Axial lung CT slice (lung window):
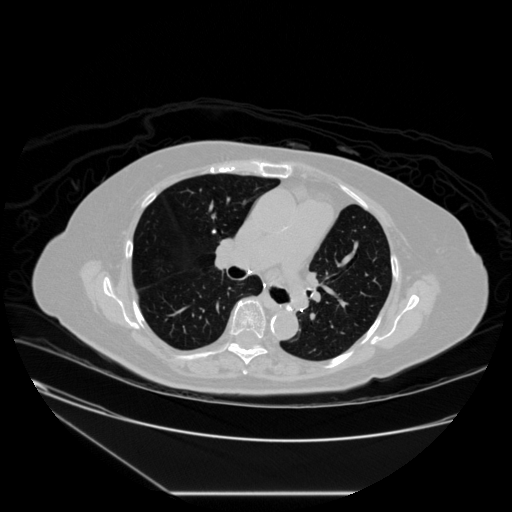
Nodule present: yes
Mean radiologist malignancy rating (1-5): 1